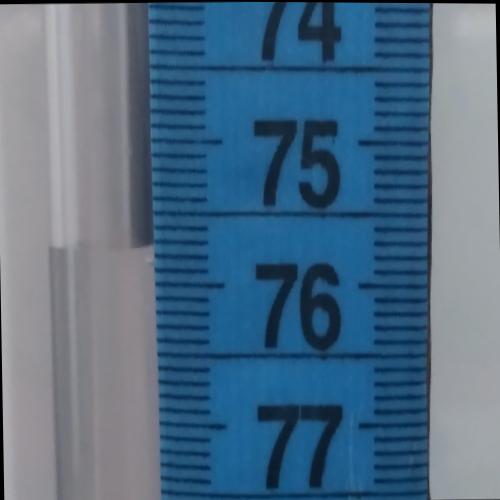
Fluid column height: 75.7 cm